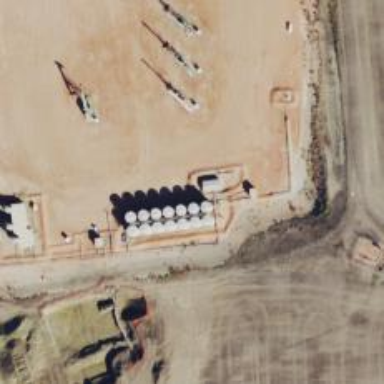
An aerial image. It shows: Storage tank with man-made structure.